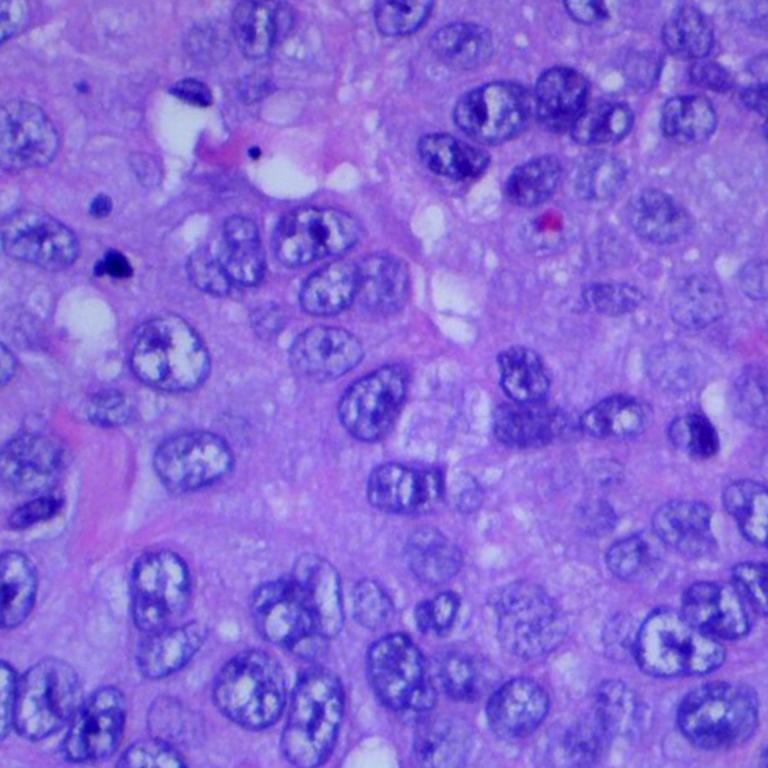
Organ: lung
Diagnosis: squamous carcinomas